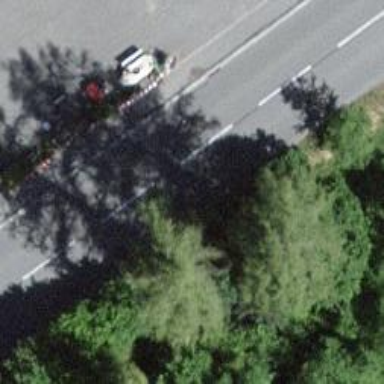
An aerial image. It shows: Bus stop along the road.